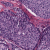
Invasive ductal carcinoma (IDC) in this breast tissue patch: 0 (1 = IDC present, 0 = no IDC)